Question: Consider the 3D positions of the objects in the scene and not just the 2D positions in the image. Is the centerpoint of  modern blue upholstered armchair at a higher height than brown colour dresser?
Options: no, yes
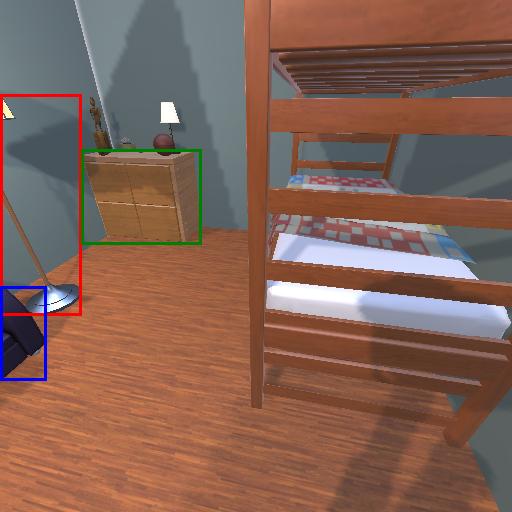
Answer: no